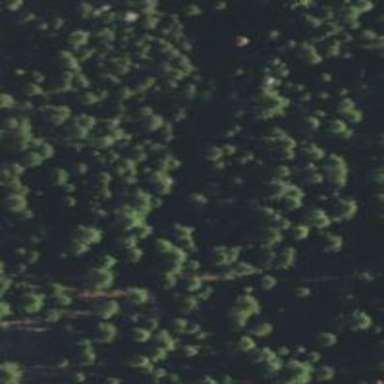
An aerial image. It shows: Evergreen needle-leaved woodland.